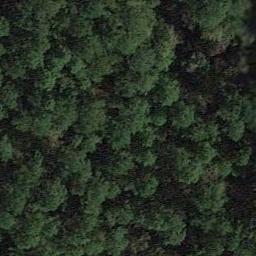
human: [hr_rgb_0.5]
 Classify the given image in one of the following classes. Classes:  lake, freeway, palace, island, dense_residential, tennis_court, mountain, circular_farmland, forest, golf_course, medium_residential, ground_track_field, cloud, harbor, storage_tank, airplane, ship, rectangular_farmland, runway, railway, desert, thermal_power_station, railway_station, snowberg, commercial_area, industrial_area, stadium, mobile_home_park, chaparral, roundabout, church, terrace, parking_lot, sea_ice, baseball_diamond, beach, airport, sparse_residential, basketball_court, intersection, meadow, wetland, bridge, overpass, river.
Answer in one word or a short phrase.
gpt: forest